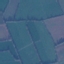
Land use / land cover class: Pasture